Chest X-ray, PA view. Patient: 38 years old, sex M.
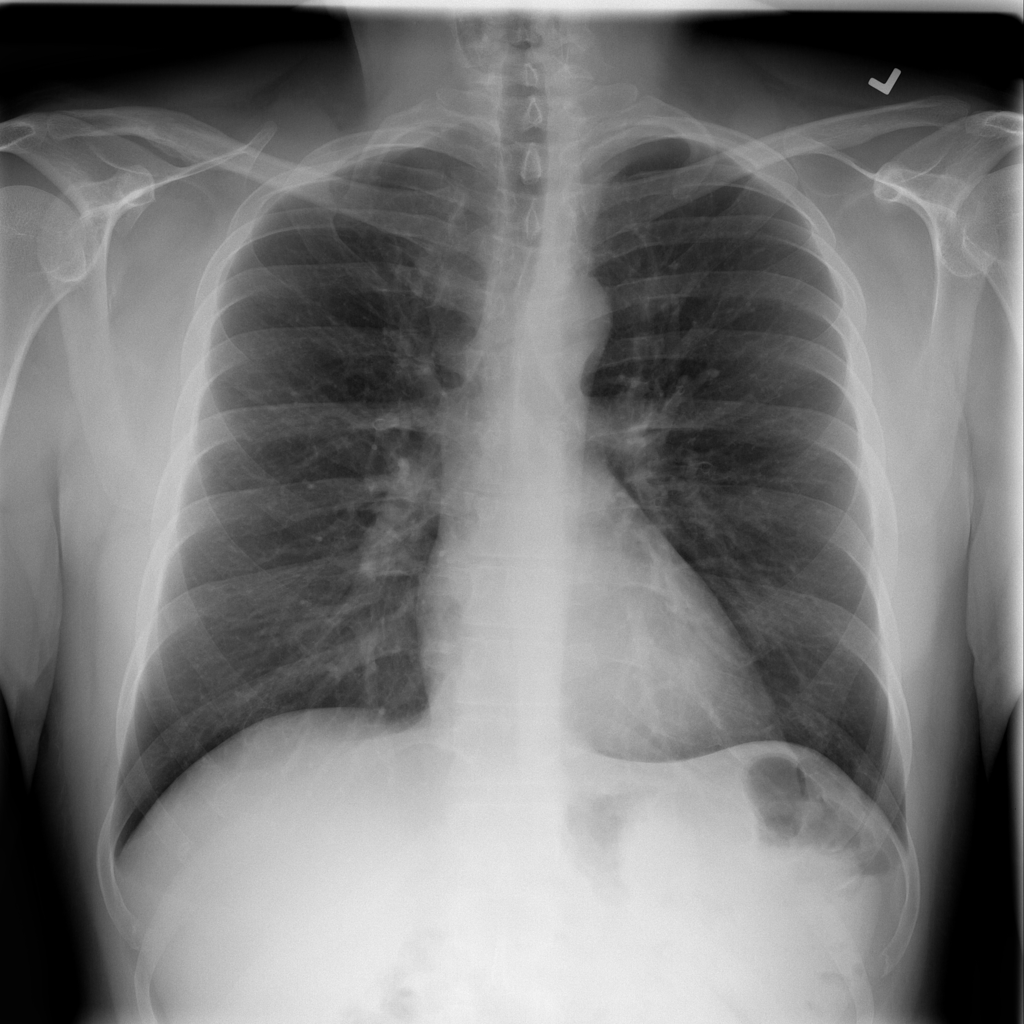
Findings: No Finding